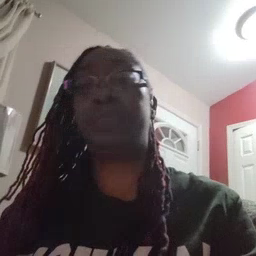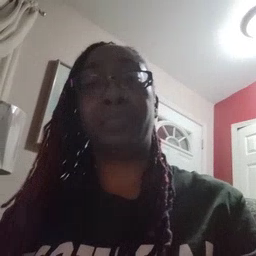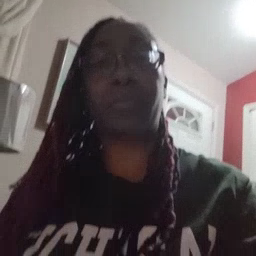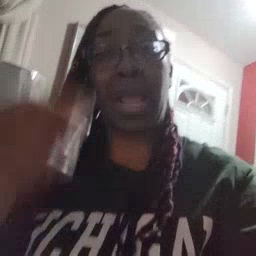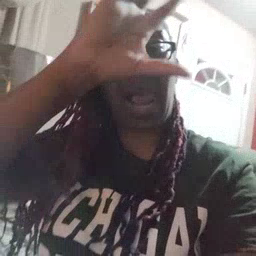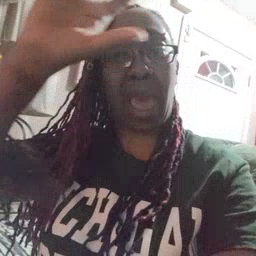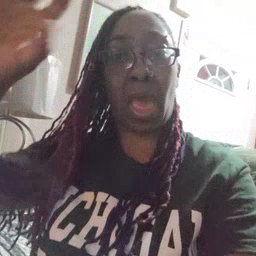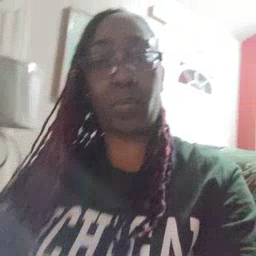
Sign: cloud